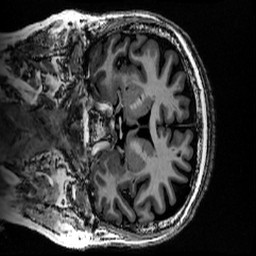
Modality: MP2RAGE
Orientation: coronal
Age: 66
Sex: female
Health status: healthy